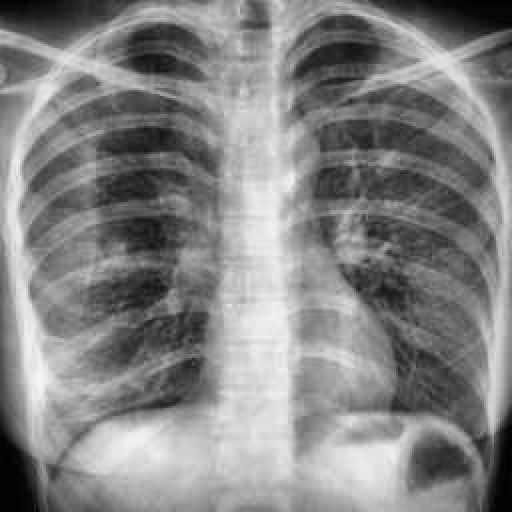
Finding: TUBERCULOSIS